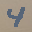
Label: 4